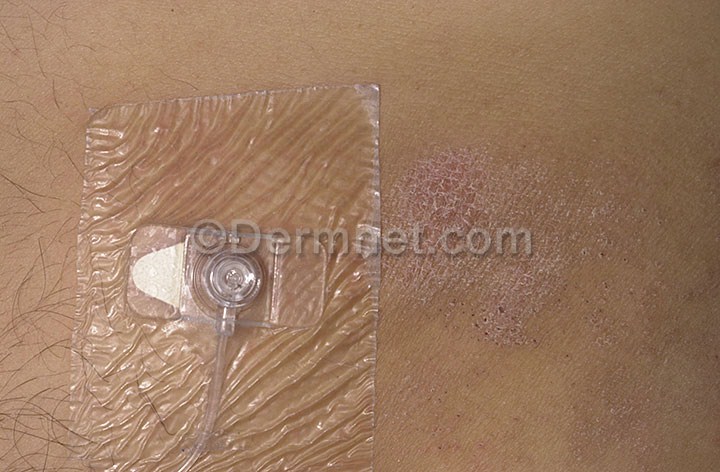
Disease: Poison Ivy Photos and other Contact Dermatitis